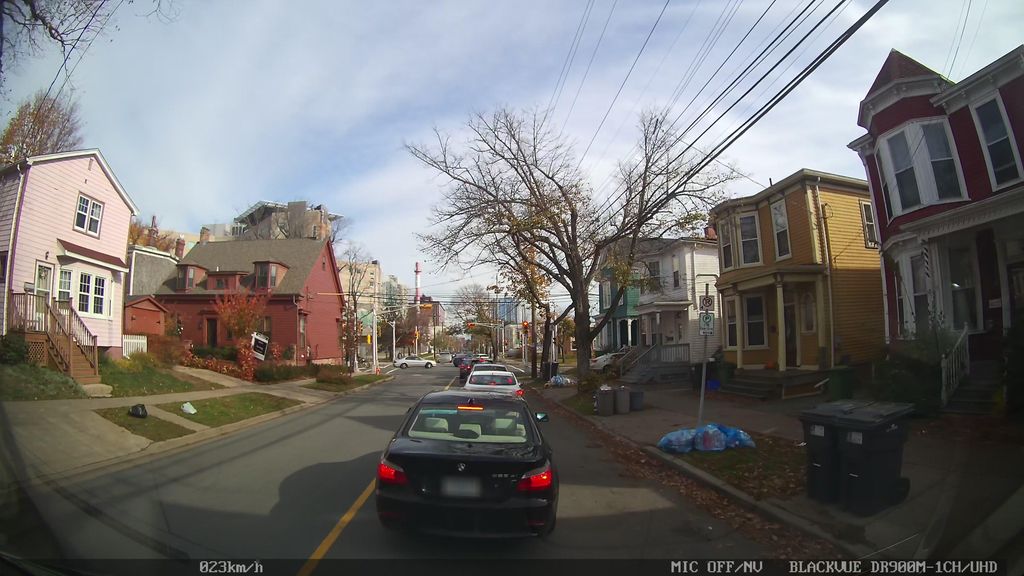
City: halifax